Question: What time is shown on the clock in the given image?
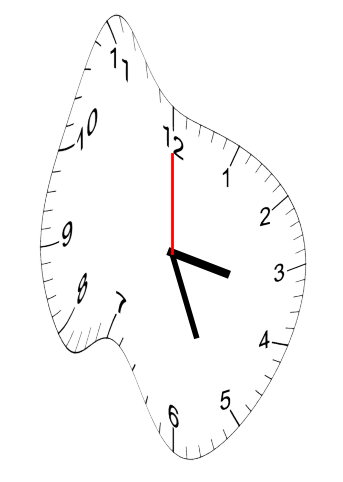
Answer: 03:26:00